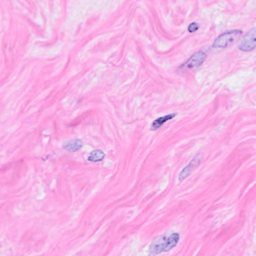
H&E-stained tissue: Breast